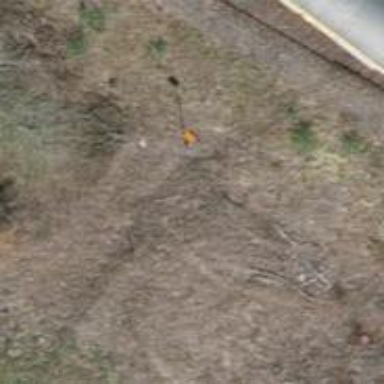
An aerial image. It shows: Pipeline marker.